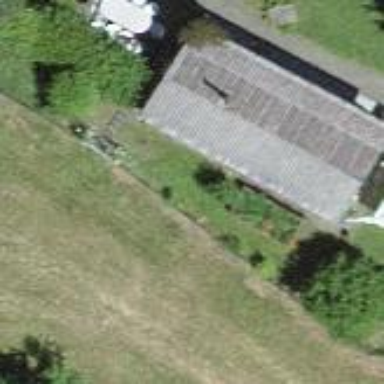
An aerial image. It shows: Shed.